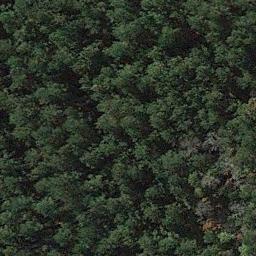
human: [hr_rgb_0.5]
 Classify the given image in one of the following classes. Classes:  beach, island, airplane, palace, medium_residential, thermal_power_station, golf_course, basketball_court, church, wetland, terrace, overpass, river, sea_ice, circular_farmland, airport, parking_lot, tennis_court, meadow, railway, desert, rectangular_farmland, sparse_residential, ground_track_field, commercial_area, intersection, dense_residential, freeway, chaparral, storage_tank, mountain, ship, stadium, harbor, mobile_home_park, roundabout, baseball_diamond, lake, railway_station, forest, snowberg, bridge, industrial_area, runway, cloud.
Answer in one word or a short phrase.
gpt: forest